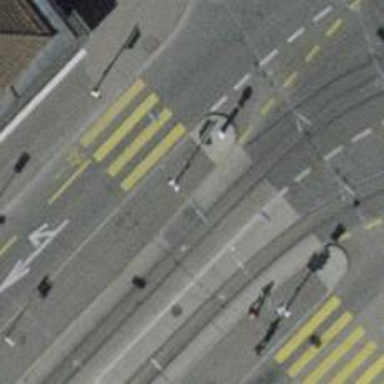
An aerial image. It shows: Kerb barrier.